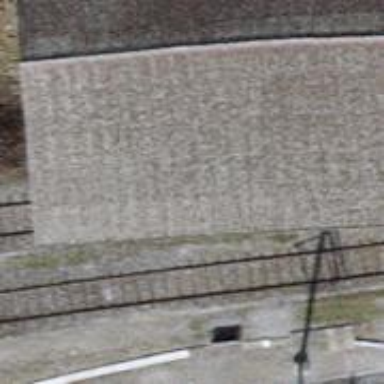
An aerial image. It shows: Single-track spur railway line.